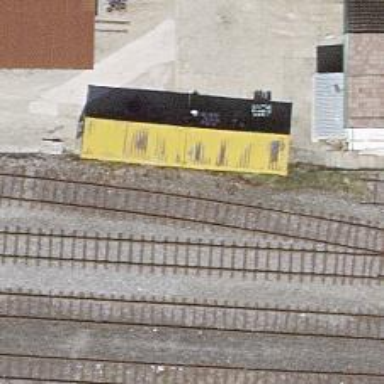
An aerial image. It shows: Preserved railway with one track passing through yard area.